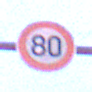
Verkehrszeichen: Geschwindigkeit80
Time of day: Night
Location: Outdoor (Urban)
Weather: PartlyCloudy
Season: NotSpecified
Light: Artificial